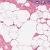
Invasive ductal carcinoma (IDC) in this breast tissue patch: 0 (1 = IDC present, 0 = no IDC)